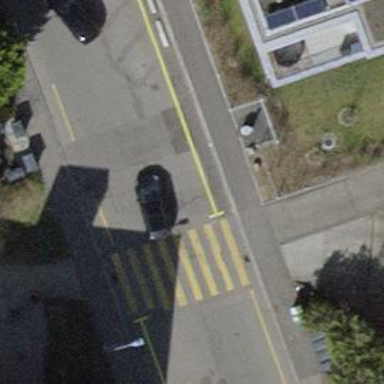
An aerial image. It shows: Uncontrolled zebra crossing with choker for traffic calming.